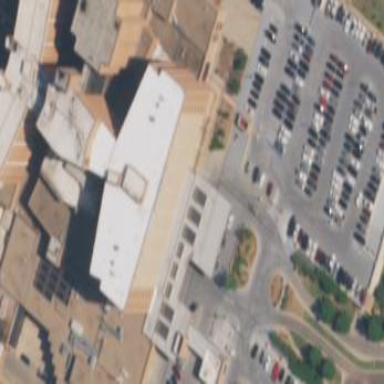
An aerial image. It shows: Building with flat roof.